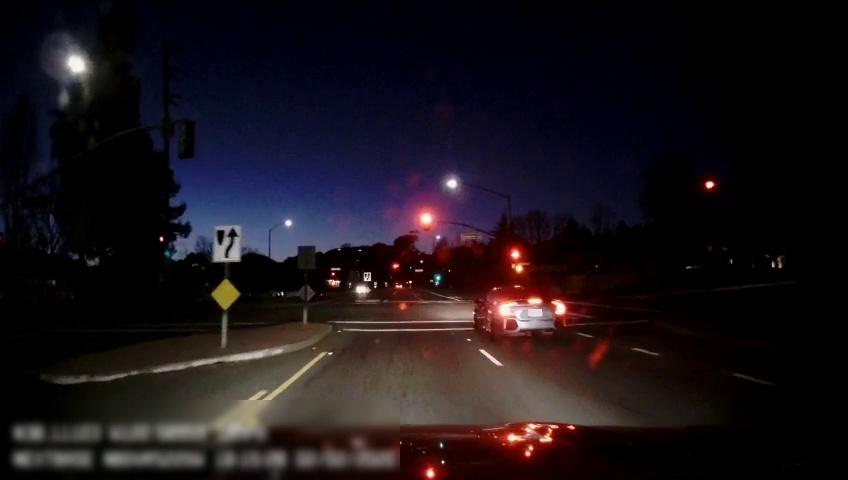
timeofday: Night
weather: Other
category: Drivable Space
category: Drivable Space
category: Vehicles | Car
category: Lanes | Alternate Lane
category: Lanes | Current Lane
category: Lanes | Current Lane
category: Traffic | Lights
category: Traffic | Lights
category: Traffic | Signs
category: Traffic | Signs
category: Traffic | Lights
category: Traffic | Lights